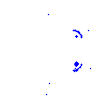
Particle: electron